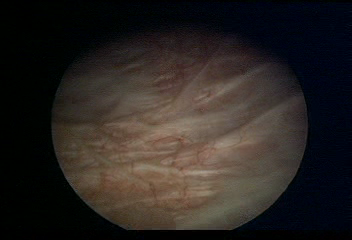
Modality: WLC
Class: Normal mucosa
Bladder cancer association: No